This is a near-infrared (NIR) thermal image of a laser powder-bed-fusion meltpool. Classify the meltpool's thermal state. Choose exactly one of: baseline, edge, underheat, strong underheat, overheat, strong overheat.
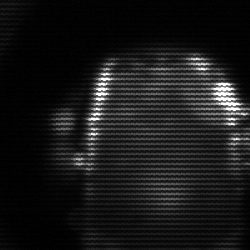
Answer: baseline